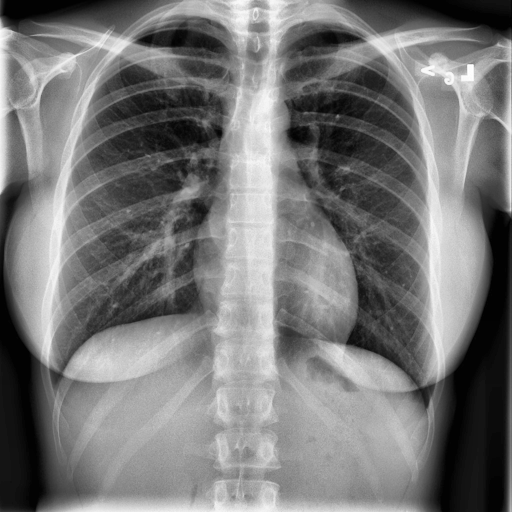
Finding: NORMAL